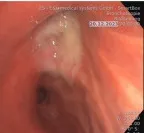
(A,B) Flexible bronchoscopy revealing total obstruction of the right upper lobar bronchus by amorphous bronchial adenomatous hyperplasia, purulent secretion and abundant granulation tissue.
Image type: endoscopy (airway_endoscopy)